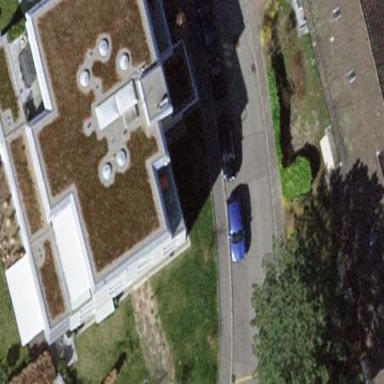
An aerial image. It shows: Building part with flat roof.